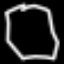
Label: octagon